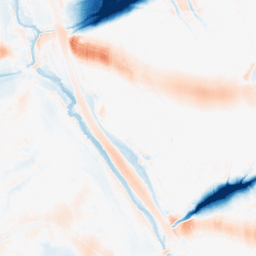
Category: morphological
Decomposition family: morphological_ellipse
Decomposition parameters: operation: average
width: 50
height: 30
Upsampling method: quadratic
Upsampling parameters: scale: 4
Upsampling scale: 4